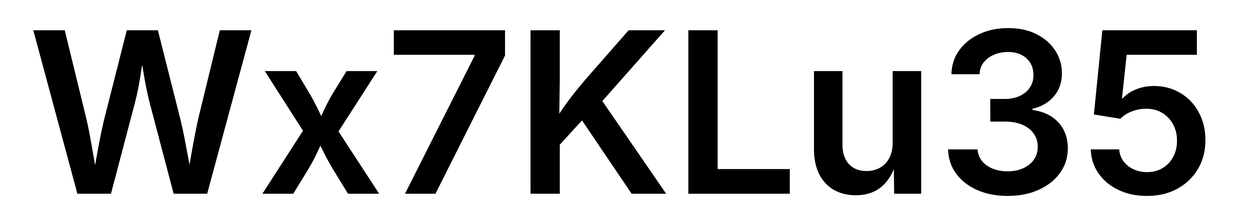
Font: Inter_SemiBold